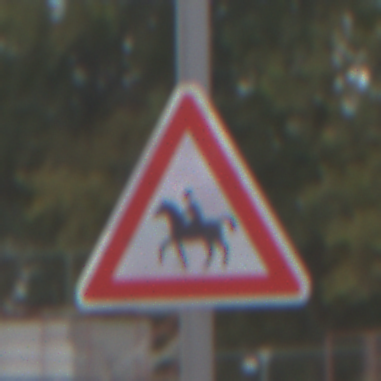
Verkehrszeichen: ReiterRechts
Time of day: Midday
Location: Outdoor (Suburban)
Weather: Overcast
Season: NotSpecified
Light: Natural